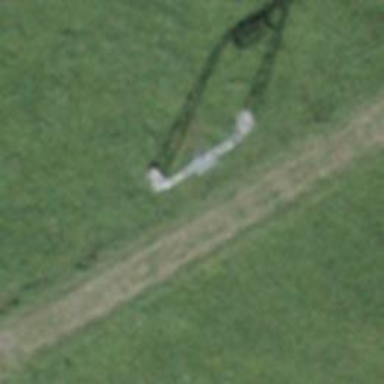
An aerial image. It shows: Pylon for aerialway.